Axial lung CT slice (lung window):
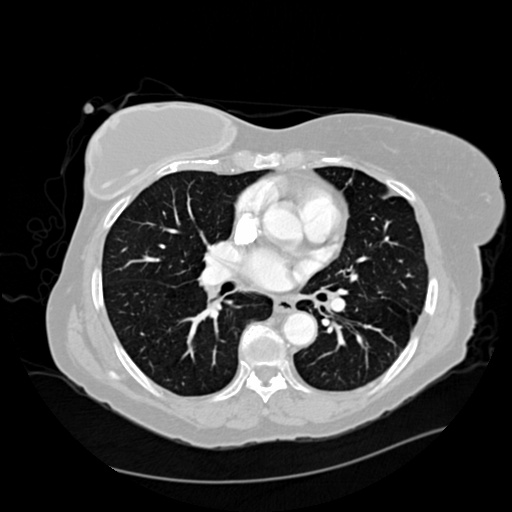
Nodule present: no